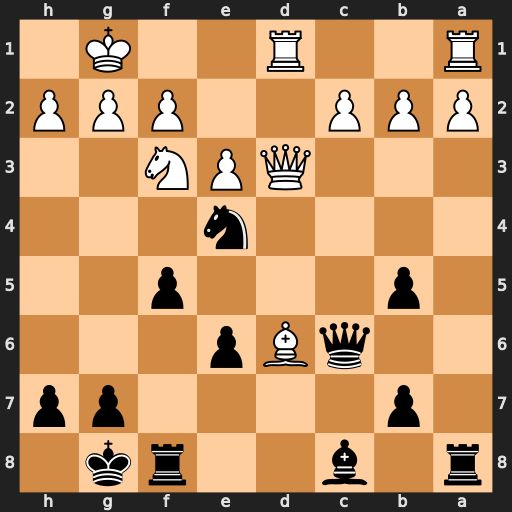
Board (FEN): r1b2rk1/1p4pp/2qBp3/1p3p2/4n3/3QPN2/PPP2PPP/R2R2K1
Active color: b
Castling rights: -
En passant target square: -
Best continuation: Rd8 Nd4 Qxd6